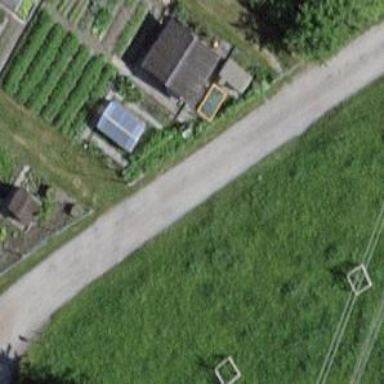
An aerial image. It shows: Gate.